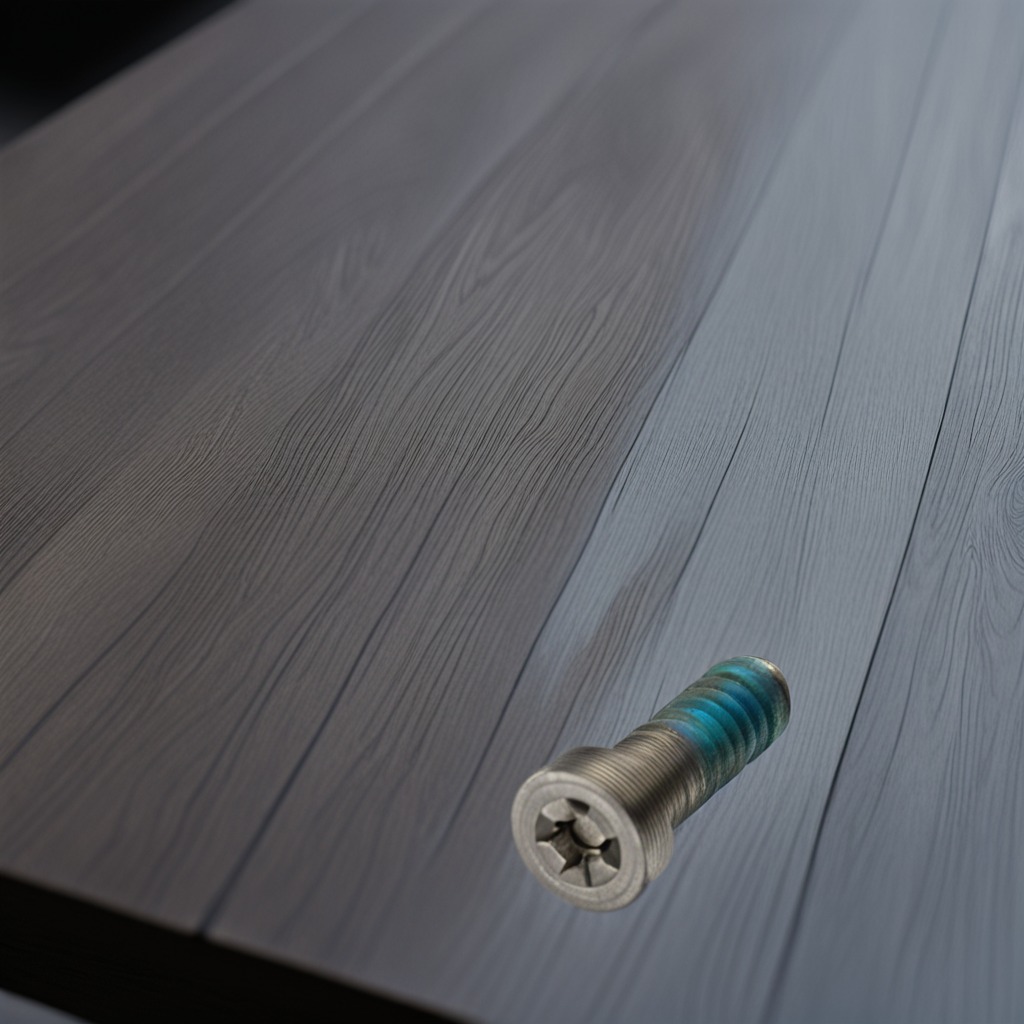
A metal screw lies on a old table with faint burn marks in a small garage at twilight.